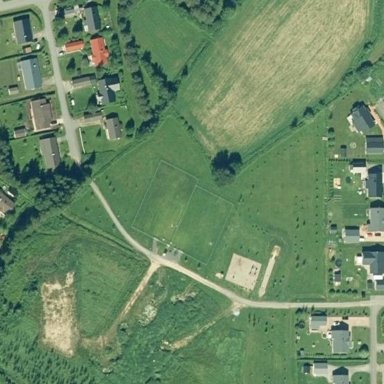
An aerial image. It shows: Dog park for leisure land.